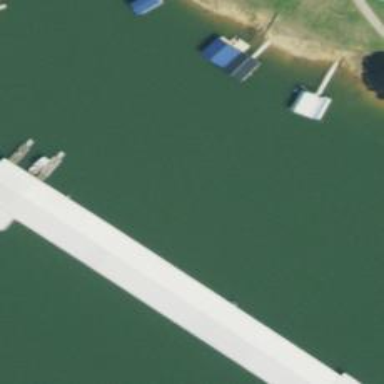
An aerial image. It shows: Dock located along the waterway.